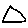
Label: triangle